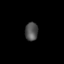
Tissue: lung
Cell type: Myeloid cells
Senescence score: 0.2313
Nuclear area (px): 230
Mean DAPI intensity: 80.987